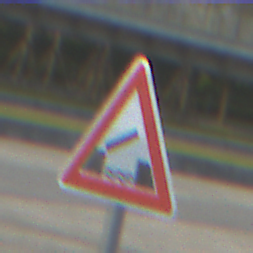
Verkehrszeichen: BeweglicheBruecke
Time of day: SunriseSunset
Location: Outdoor (Urban)
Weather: Clear
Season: NotSpecified
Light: Natural